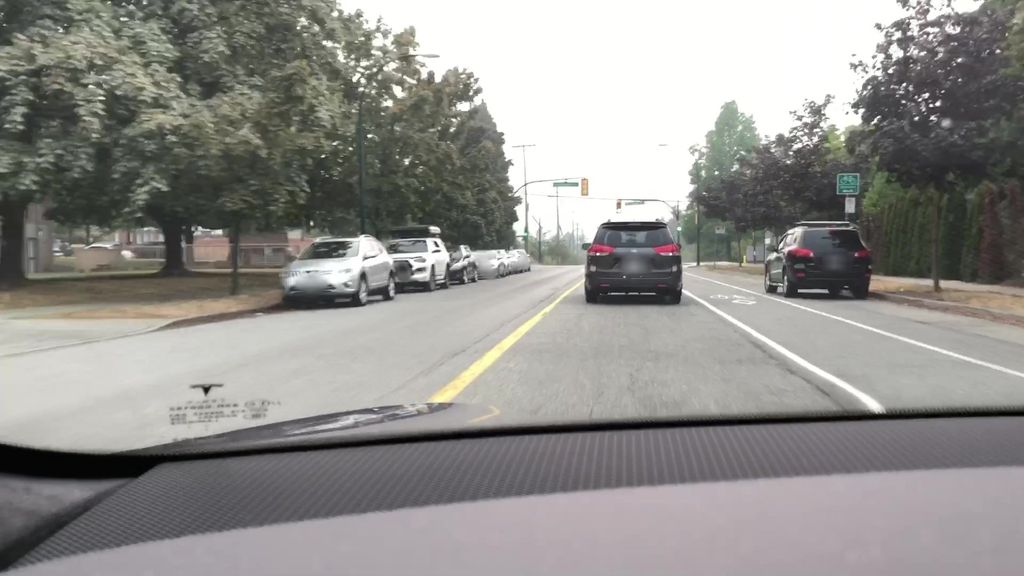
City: vancouver